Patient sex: F
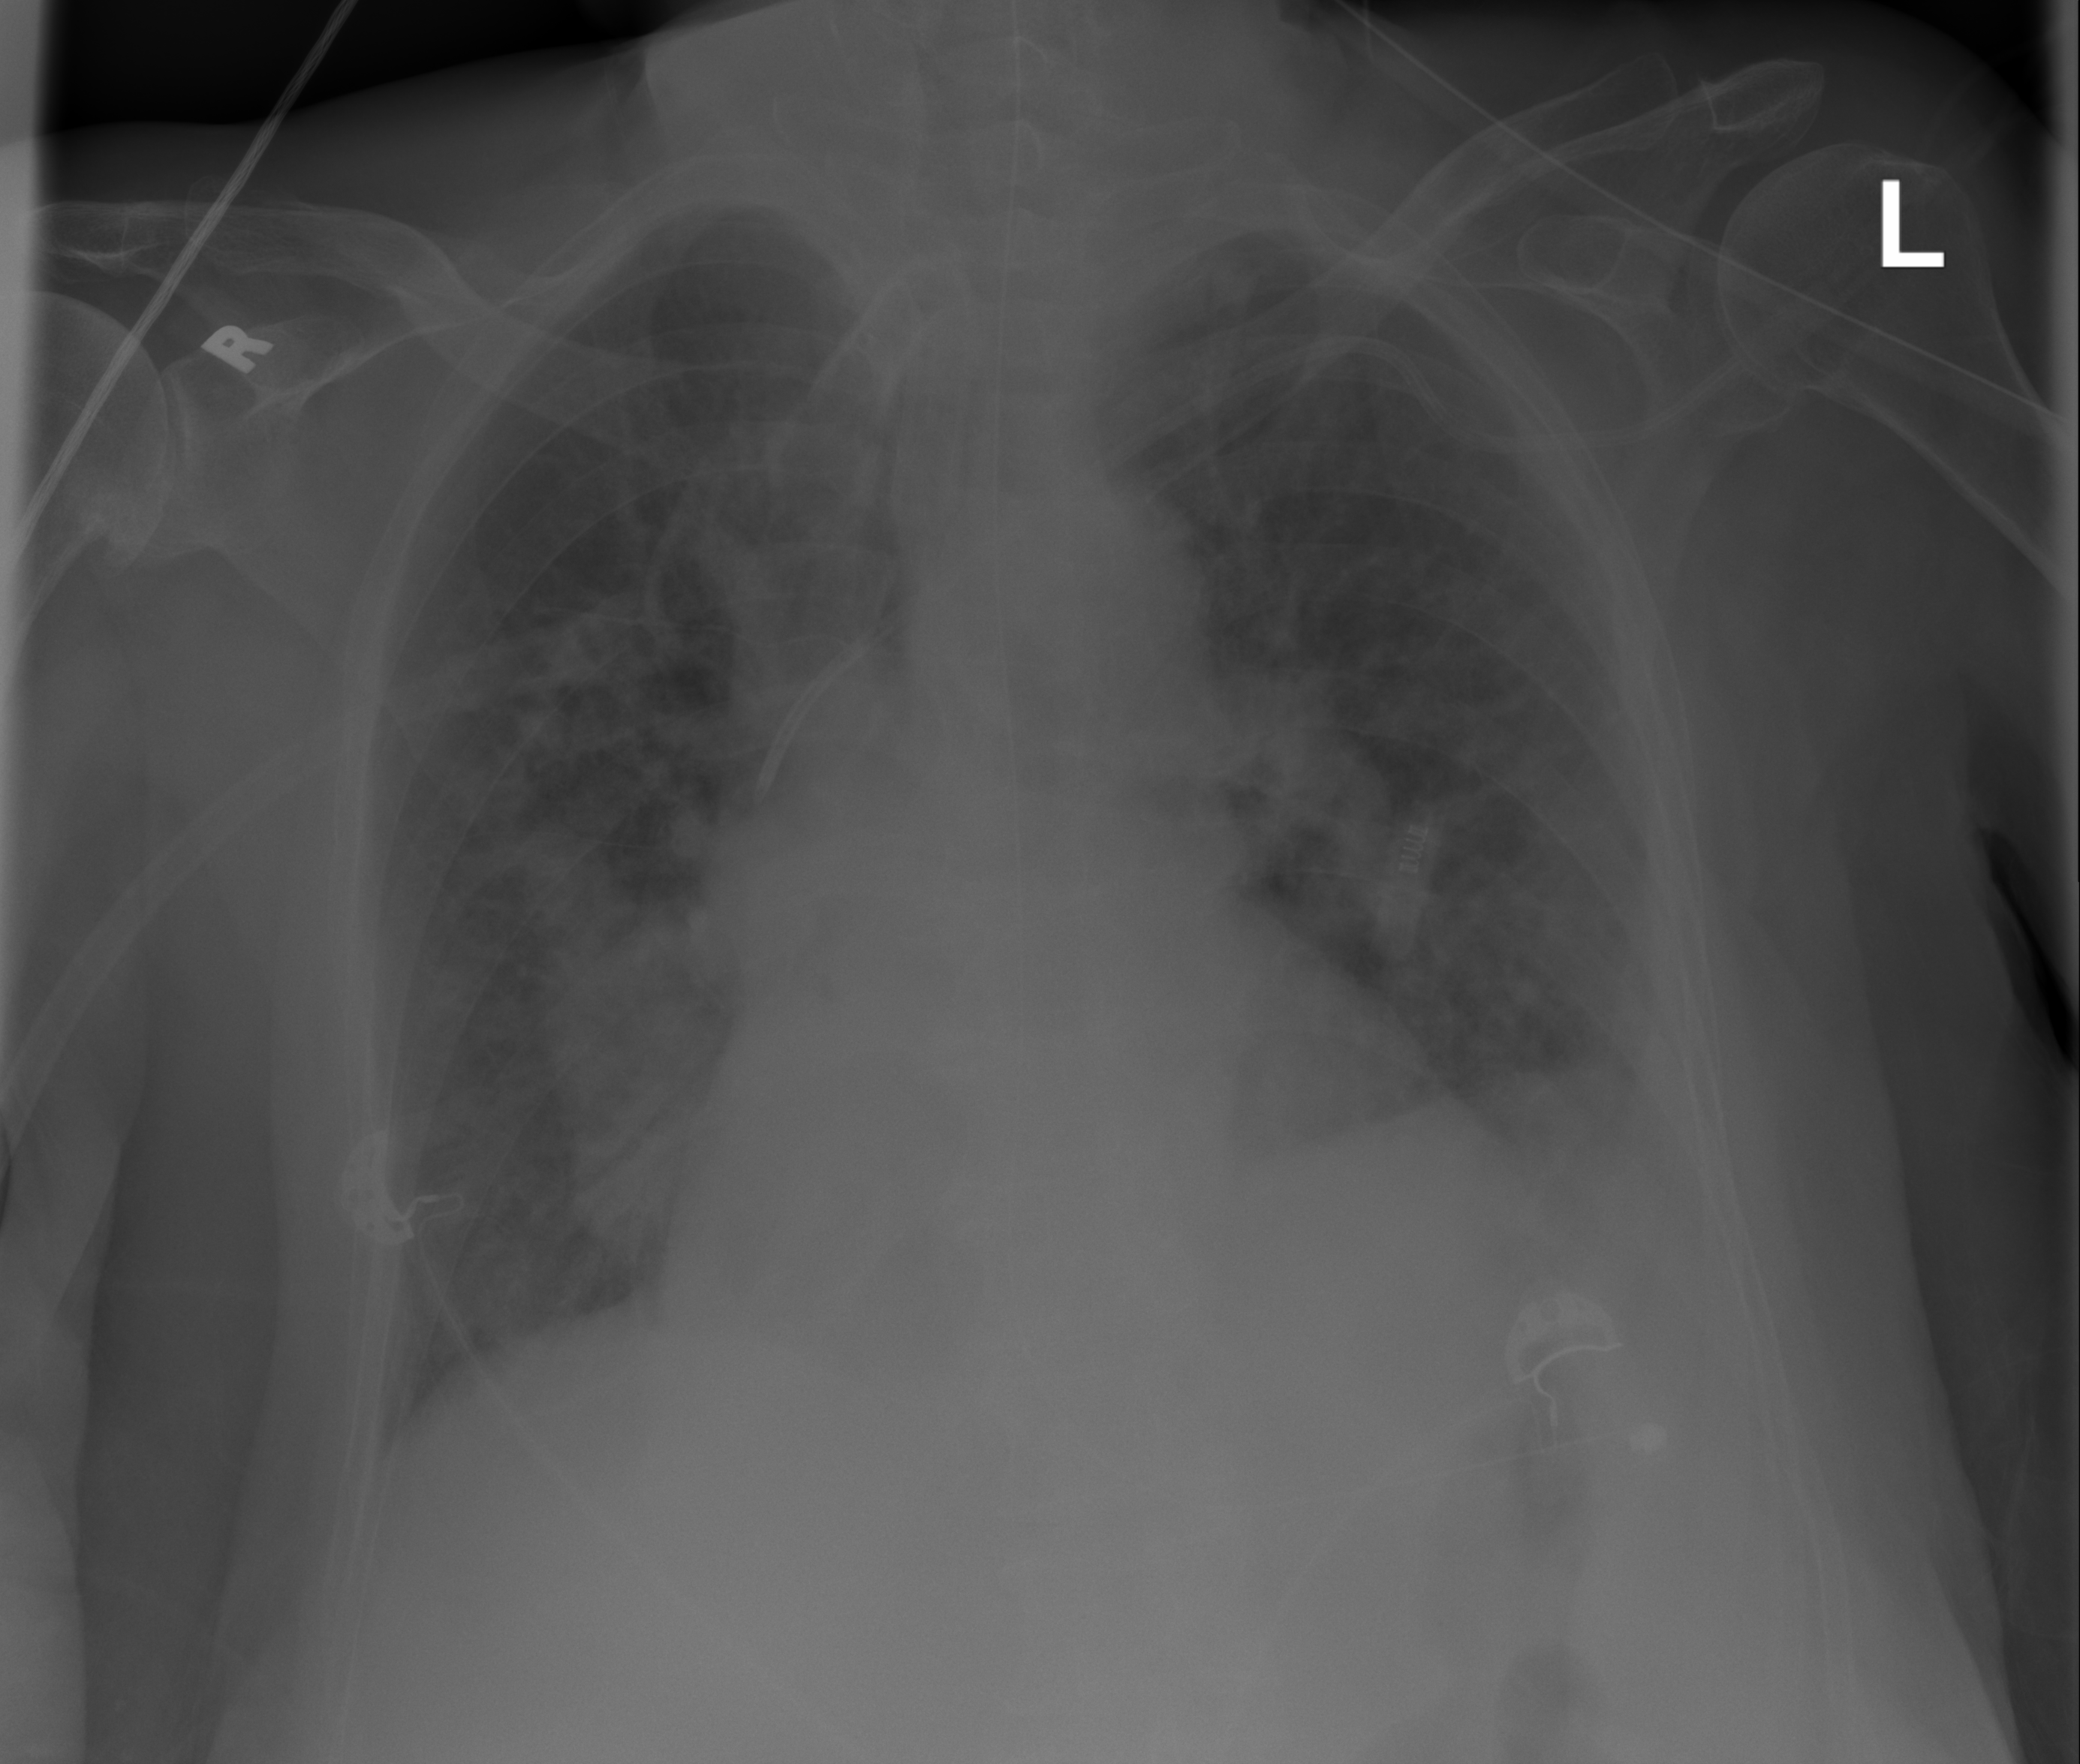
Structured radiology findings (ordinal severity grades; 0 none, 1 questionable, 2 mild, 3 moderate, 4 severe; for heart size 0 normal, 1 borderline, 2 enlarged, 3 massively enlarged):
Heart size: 2
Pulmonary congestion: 2
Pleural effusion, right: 0
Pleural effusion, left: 2
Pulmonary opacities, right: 0
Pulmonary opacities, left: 0
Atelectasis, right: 2
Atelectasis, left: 2